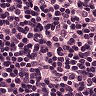
Metastatic tissue present: no